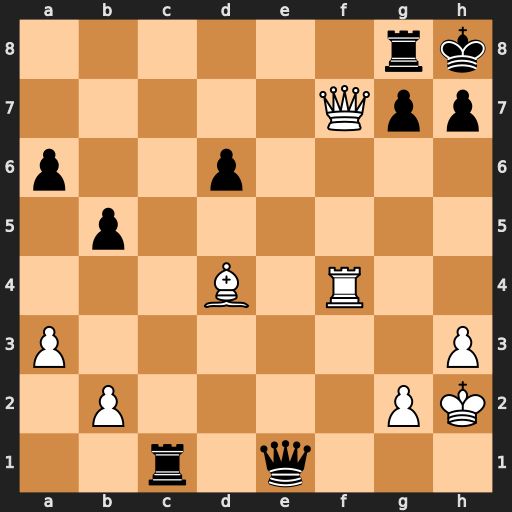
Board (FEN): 6rk/5Qpp/p2p4/1p6/3B1R2/P6P/1P4PK/2r1q3
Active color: w
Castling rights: -
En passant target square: -
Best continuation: Qxg7+ Rxg7 Rf8#